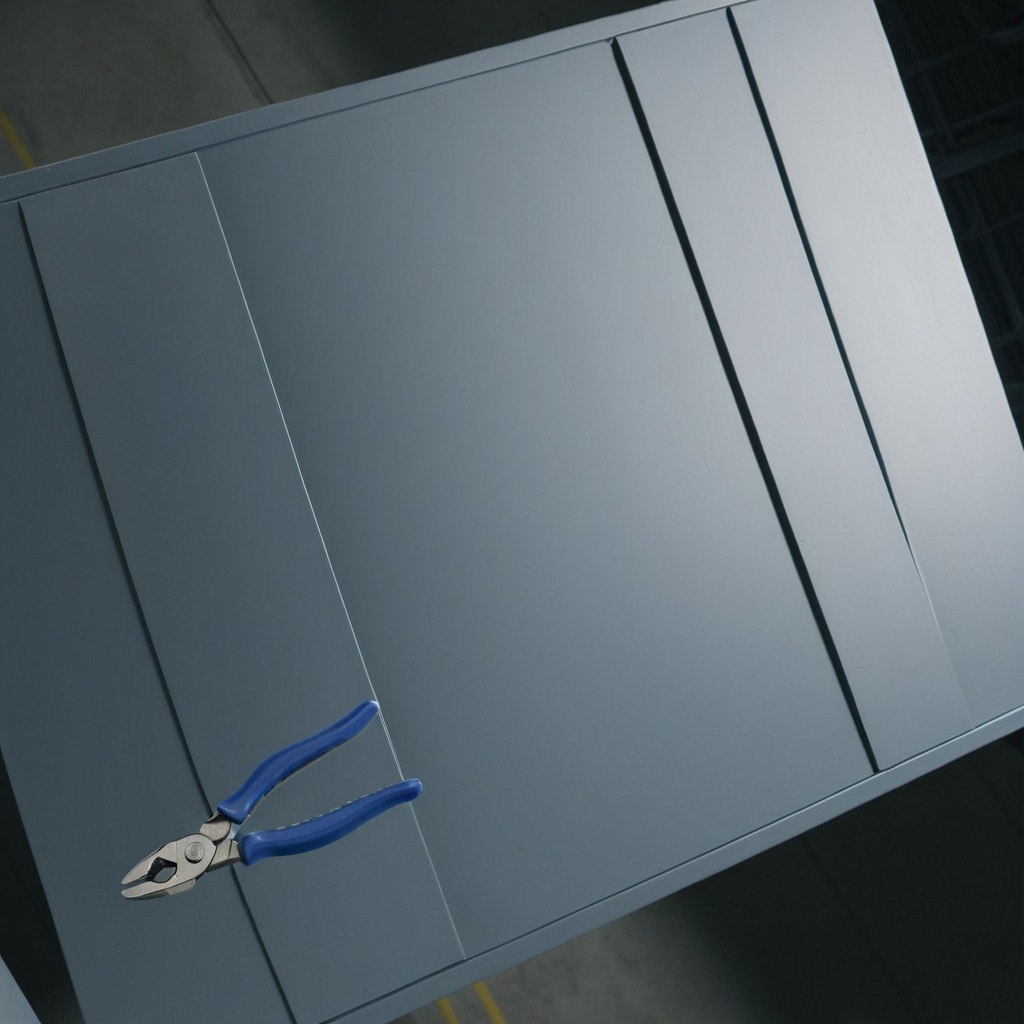
A plier is lying on the toolbox surface.